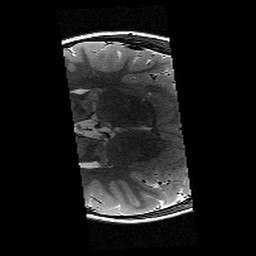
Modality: T2w
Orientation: axial
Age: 12
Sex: male
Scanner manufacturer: siemens
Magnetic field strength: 3 T
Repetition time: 9.23 s
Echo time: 0.067 s